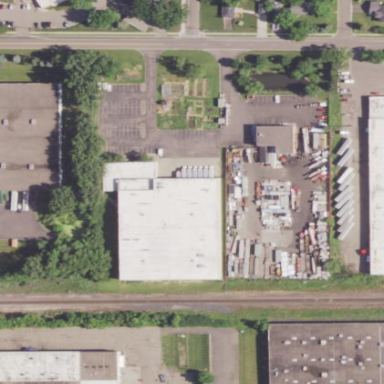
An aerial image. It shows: Building that serves as food bank.